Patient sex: M
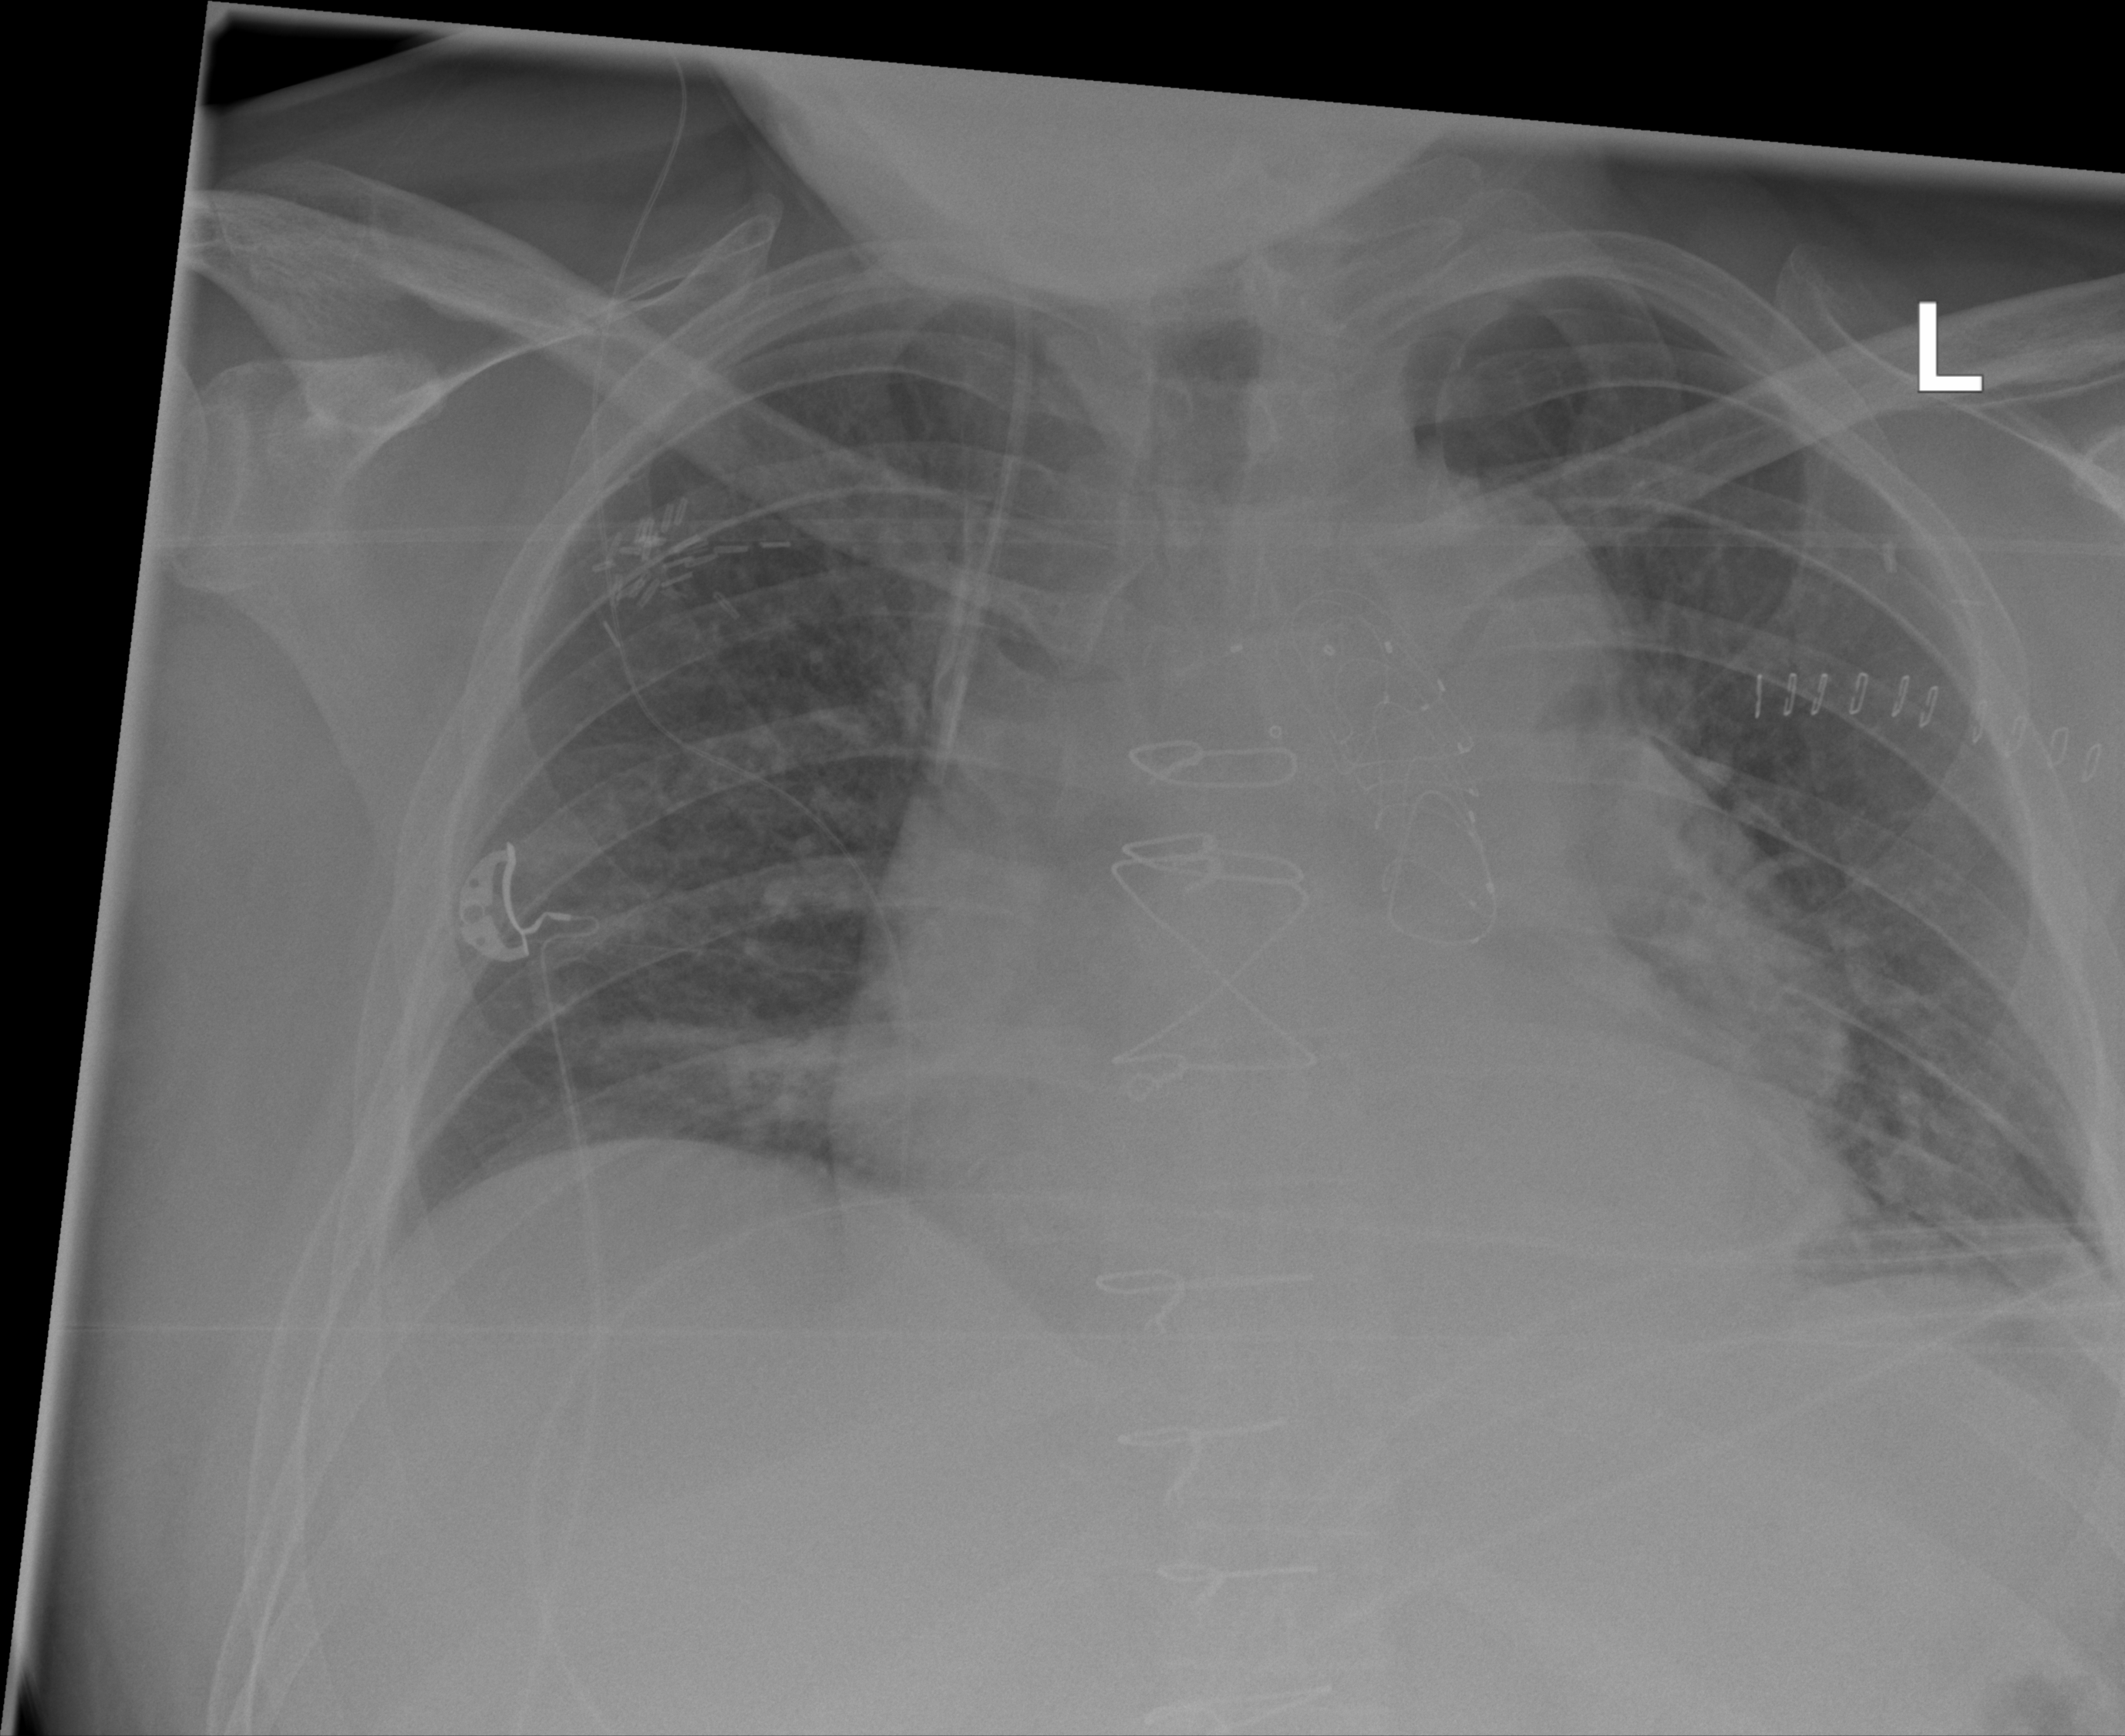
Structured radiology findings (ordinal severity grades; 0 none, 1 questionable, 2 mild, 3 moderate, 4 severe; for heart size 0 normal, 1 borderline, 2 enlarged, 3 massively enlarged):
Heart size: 2
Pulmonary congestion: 2
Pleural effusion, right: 0
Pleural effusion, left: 0
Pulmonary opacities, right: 1
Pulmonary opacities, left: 1
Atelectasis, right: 1
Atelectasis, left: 2